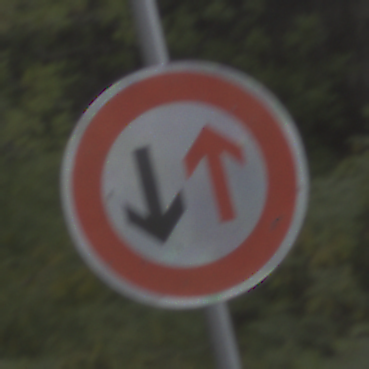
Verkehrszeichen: VorrangDesGegenverkehrs
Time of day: Midday
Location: Outdoor (Suburban)
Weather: Overcast
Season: NotSpecified
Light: Natural